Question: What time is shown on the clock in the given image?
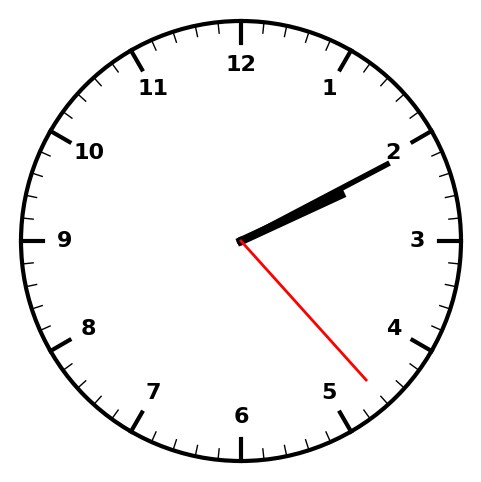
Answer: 02:10:23